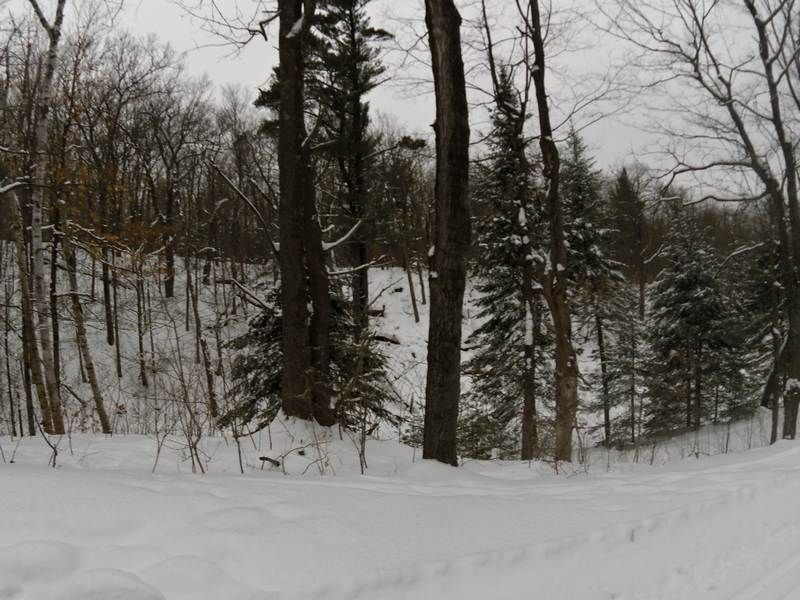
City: ottawa-gatineau